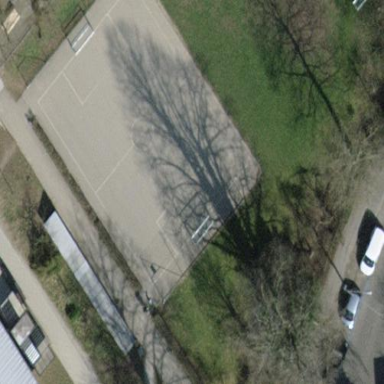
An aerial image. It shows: Multi-sport pitch with asphalt surface.